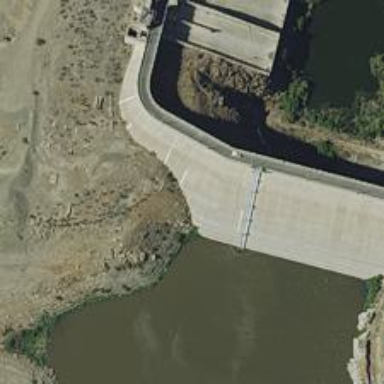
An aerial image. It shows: Dam along waterway.